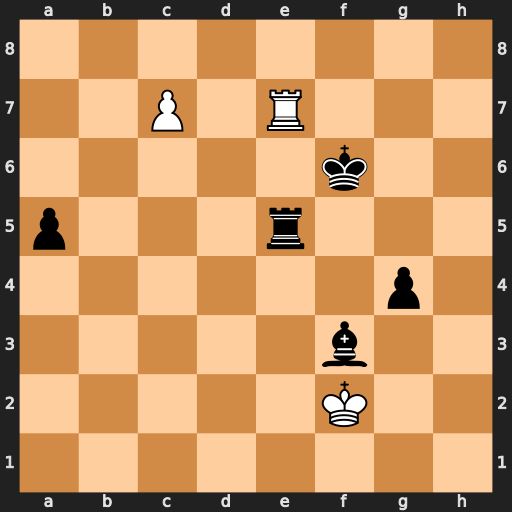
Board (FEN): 8/2P1R3/5k2/p3r3/6p1/5b2/5K2/8
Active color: w
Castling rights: -
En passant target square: -
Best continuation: Rxe5 Kxe5 c8=Q